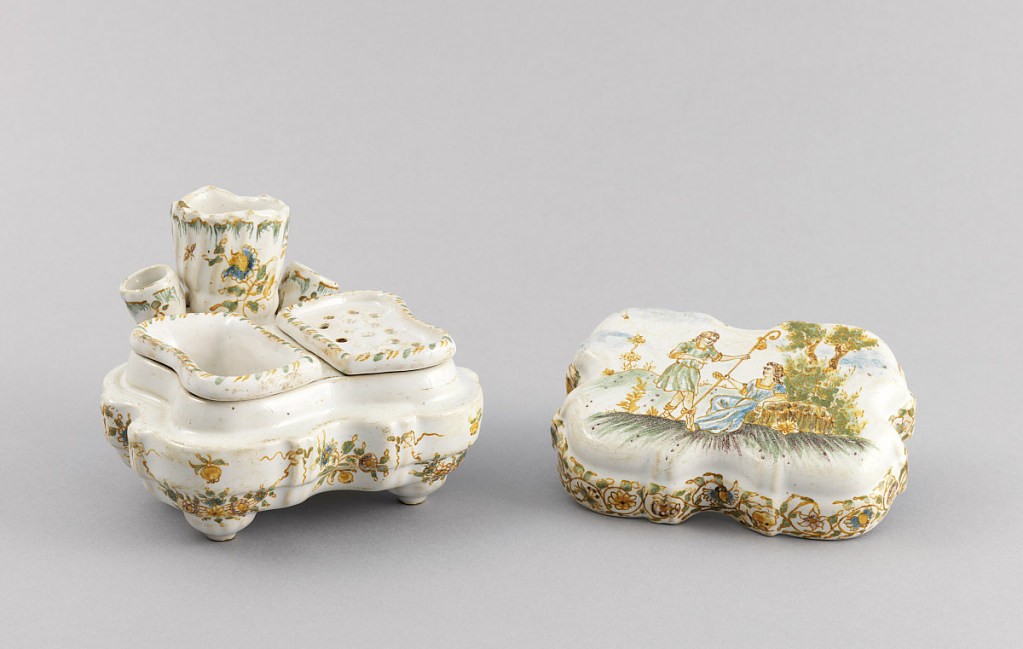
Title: Inkstand
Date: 1760s–70s
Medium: Tin-glazed earthenware
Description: Inkstand composed of quatrefoil-shaped body (a) with three conical projections at back center (to hold writing implements?); base with four short conical feet; white ground decorated with yellow, blue and green flowers and garlands. Quatrefoil-shaped lid (b) showing allegorical scene of shepherds with foliage-scroll borders. Interior inset with two shaped containers (c,d), with yellow, blue and green decoration; one container with pierced top.